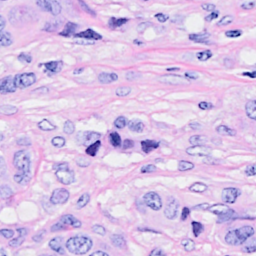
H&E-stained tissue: Breast